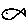
Label: fish